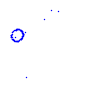
Particle: pion